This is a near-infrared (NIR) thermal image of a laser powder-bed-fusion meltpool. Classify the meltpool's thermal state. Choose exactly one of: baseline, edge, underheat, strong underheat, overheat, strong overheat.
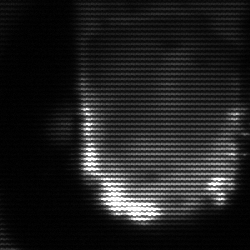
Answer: baseline